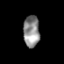
Tissue: prostate
Cell type: T cells
Senescence score: 0.3517
Nuclear area (px): 494
Mean DAPI intensity: 142.668